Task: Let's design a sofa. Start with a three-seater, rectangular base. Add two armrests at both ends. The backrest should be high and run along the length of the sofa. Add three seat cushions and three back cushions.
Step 328:
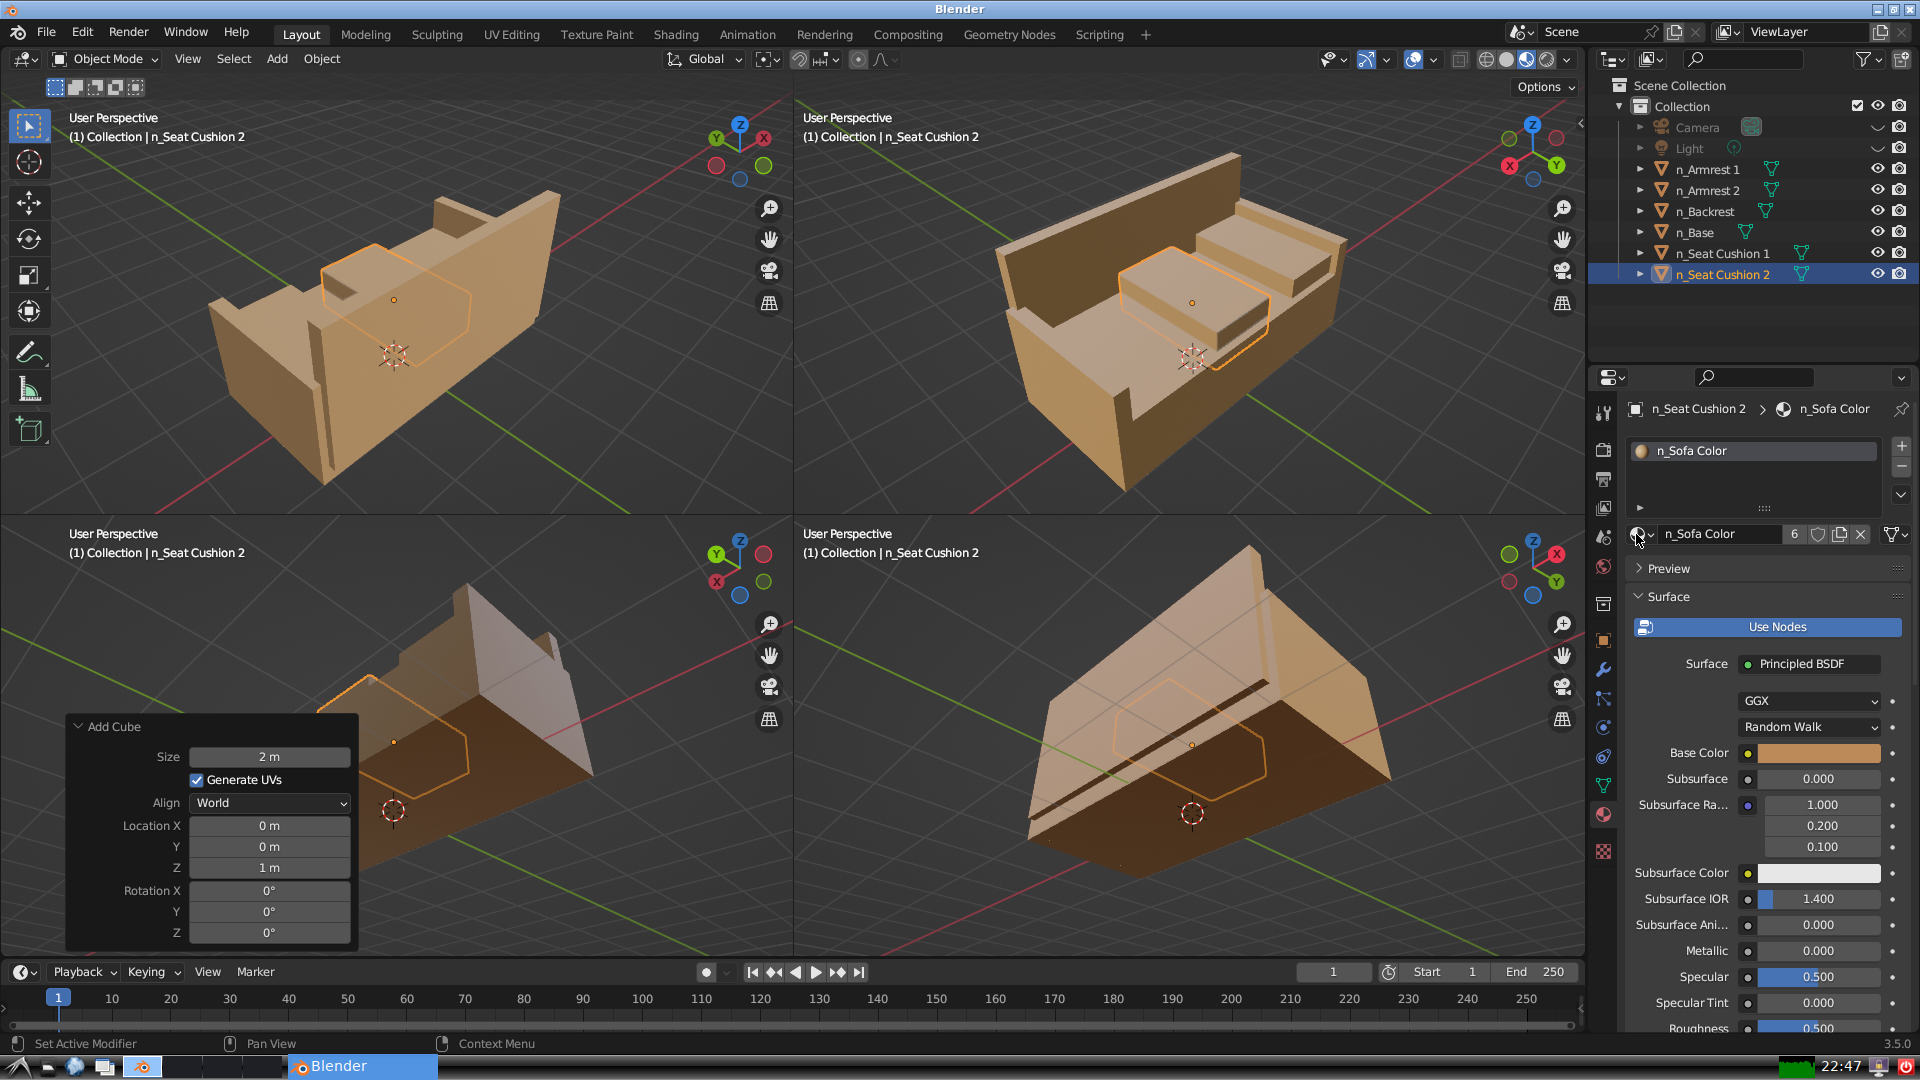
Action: {"mouse_move": [278, 58]}